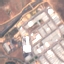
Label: Industrial